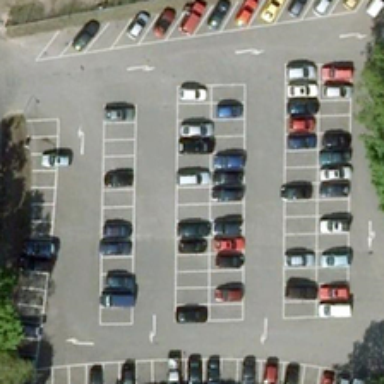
A parking lot with lots of cars .